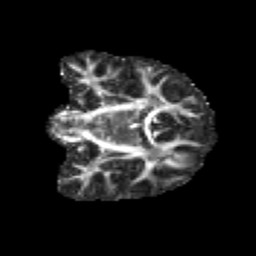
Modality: FA
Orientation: coronal
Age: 9
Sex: male
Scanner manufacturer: siemens
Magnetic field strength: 3 T
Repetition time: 3.8 s
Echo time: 0.07 s